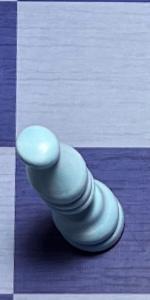
Label: Bishop_White